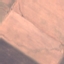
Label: AnnualCrop